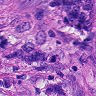
Metastatic tissue present: yes